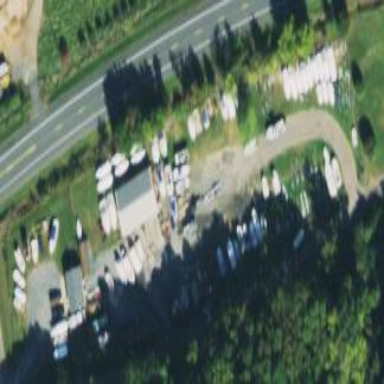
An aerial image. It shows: Boat storage area.